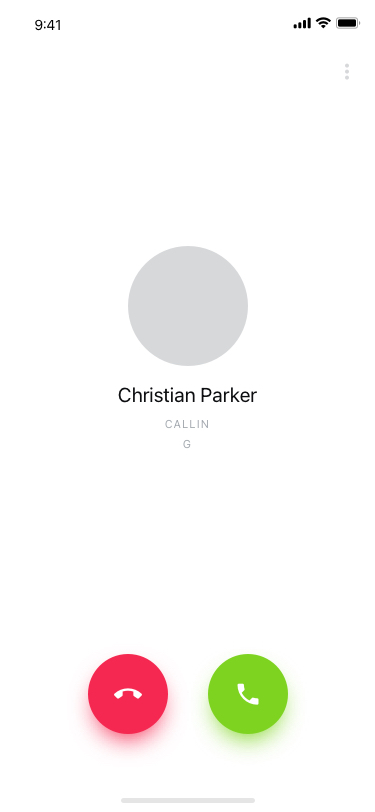
Text in this UI design:
Christian Parker
CALLING